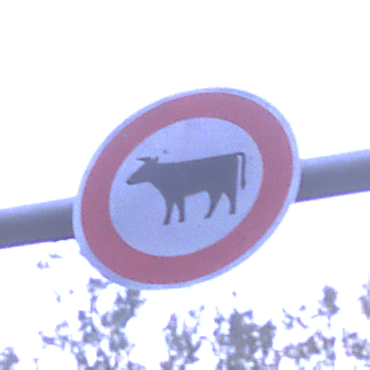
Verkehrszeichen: VerbotViehtrieb
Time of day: Night
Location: Outdoor (Suburban)
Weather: PartlyCloudy
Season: NotSpecified
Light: Artificial